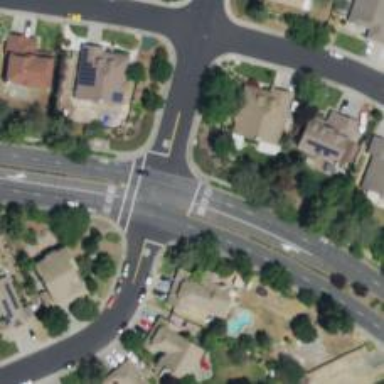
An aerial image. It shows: Road with stop sign.